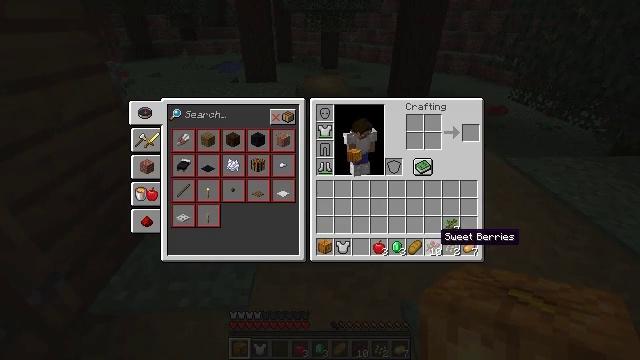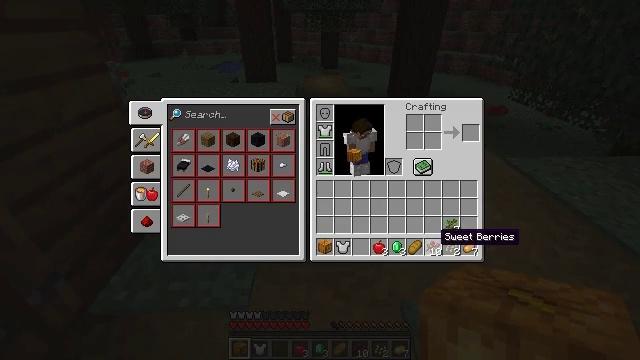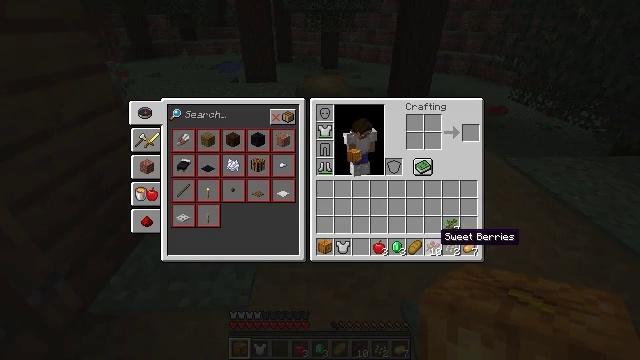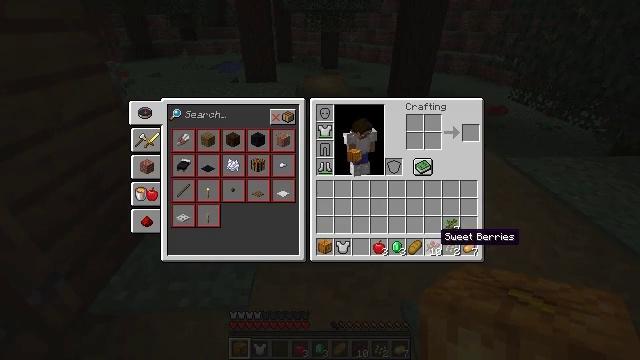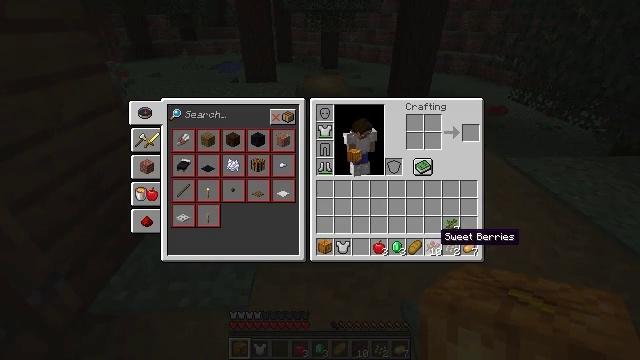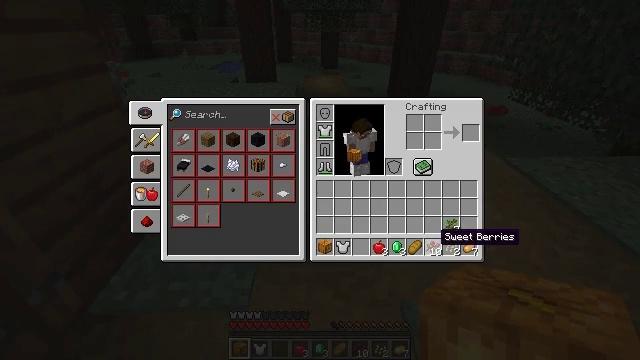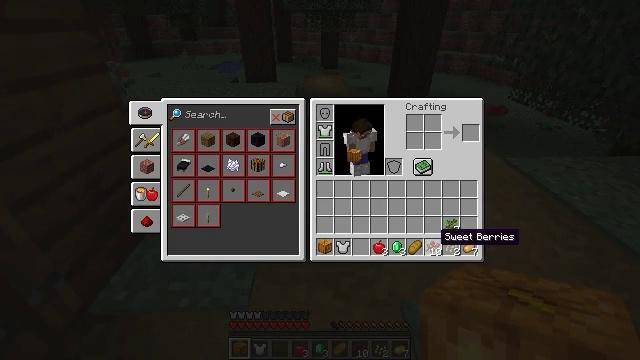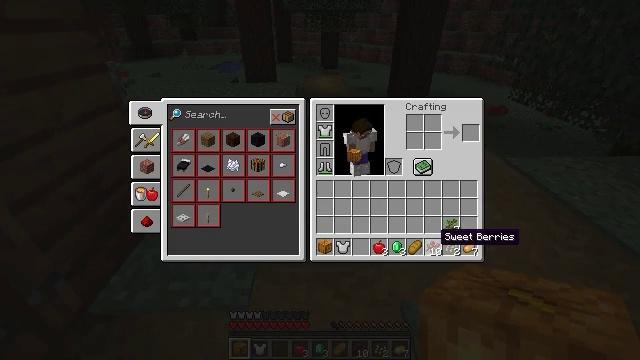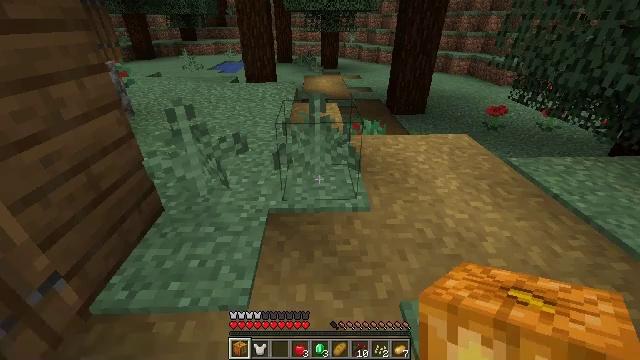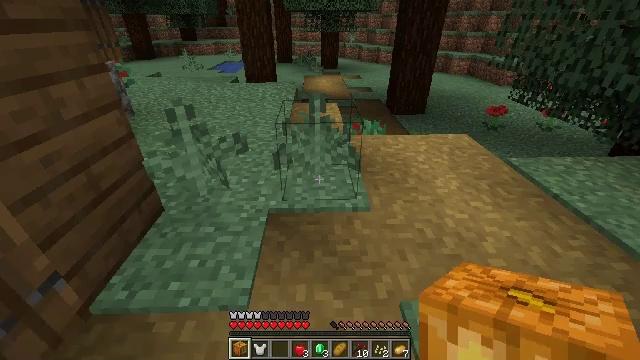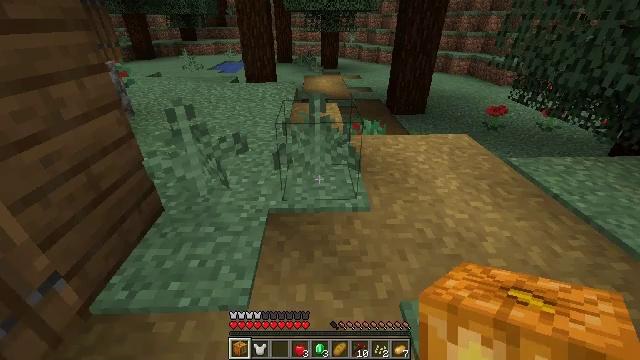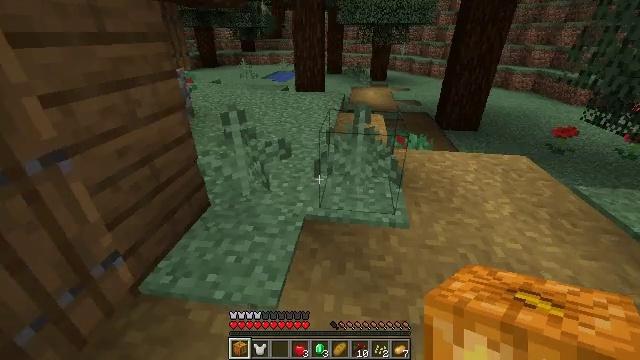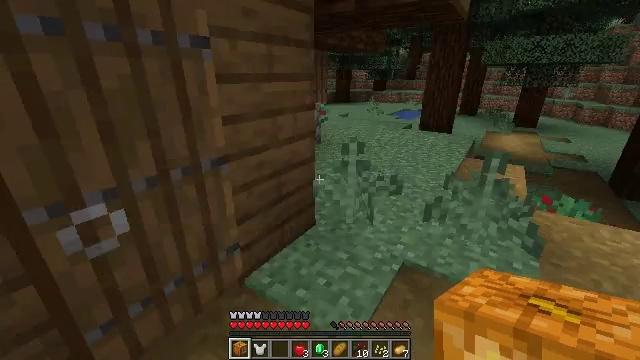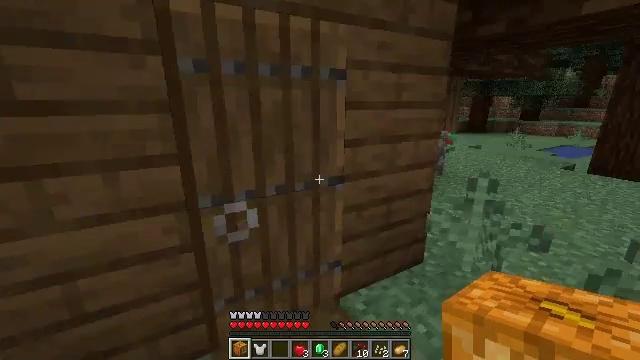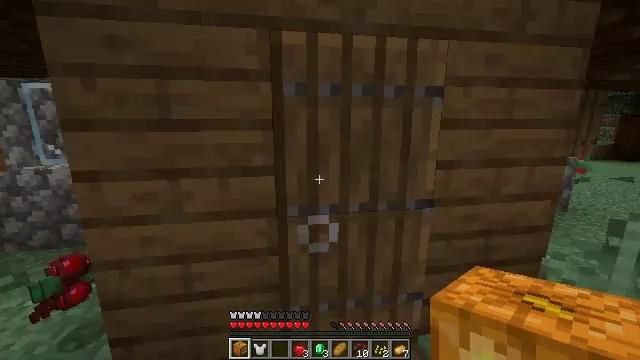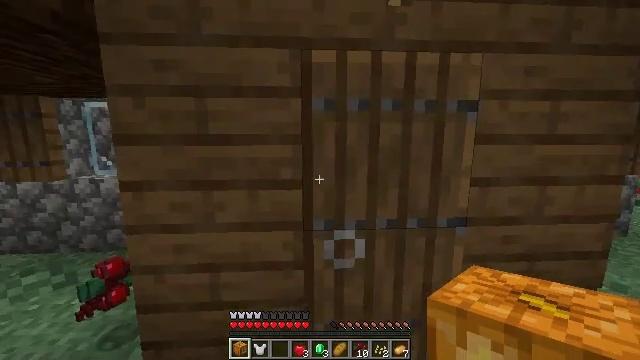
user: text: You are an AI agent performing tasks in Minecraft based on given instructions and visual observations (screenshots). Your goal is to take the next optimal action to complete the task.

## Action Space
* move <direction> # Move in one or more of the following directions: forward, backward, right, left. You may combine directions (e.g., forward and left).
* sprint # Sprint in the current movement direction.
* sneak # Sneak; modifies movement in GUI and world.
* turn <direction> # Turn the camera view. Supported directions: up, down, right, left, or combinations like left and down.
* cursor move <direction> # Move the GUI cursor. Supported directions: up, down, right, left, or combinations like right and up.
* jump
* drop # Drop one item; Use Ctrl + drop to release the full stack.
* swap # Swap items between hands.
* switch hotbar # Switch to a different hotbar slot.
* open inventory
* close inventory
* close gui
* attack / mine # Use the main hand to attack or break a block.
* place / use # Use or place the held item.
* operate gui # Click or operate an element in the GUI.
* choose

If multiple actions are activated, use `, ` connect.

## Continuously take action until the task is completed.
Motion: motion action
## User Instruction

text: Gather materials from the sweet berry bush.
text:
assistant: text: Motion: no_op
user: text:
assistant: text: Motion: no_op
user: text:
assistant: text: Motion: no_op
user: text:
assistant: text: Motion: no_op
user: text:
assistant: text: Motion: no_op
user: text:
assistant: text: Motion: no_op
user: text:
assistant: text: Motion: no_op
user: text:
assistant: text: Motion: no_op
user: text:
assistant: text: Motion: no_op
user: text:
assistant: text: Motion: no_op
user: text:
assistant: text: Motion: turn left and up
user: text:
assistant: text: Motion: turn left and up
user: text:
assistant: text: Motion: turn left and up
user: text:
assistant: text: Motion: turn left and up
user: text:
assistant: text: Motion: turn left and up
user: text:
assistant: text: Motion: turn right and up
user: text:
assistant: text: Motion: no_op
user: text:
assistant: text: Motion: no_op
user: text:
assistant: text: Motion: no_op
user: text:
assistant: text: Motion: move forward
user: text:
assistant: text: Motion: move forward, turn left and down
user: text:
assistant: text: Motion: move forward, turn left
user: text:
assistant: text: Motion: move forward, turn right
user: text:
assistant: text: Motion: move forward, turn right, use / place
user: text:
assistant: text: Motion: move forward and move right, turn right, use / place
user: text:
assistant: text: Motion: move forward and move right, use / place
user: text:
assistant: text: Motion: move forward and move right
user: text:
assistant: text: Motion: move forward and move right, turn left and down
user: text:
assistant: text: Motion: move forward
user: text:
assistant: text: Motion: move forward, turn left and down